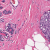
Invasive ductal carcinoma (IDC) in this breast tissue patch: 0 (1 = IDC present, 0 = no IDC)